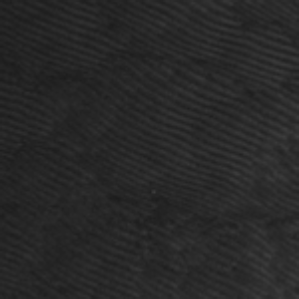
Label: frost